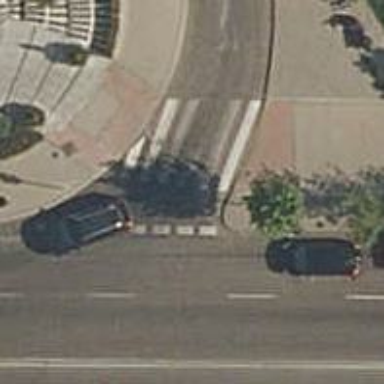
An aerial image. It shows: Footway with zebra crossing.